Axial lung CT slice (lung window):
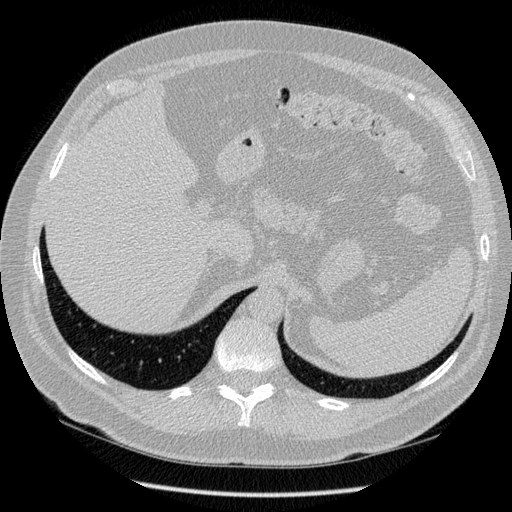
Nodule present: no